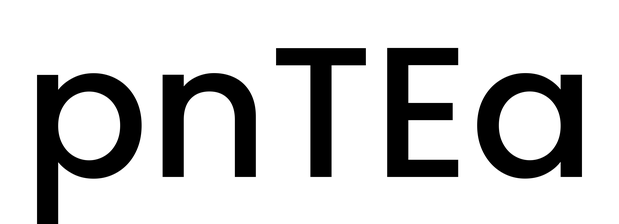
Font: Poppins-Medium